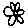
Label: flower